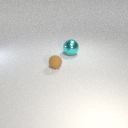
large cyan metal sphere to the right of small brown rubber sphere